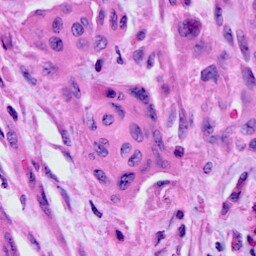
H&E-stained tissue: Cervix